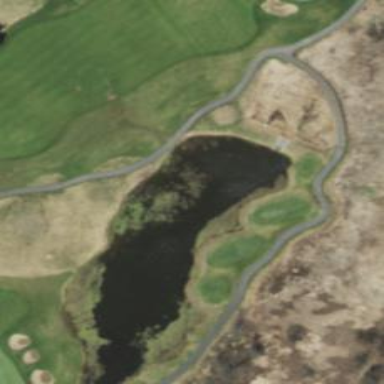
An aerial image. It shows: Water hazard on golf course. The hazard is natural water feature.